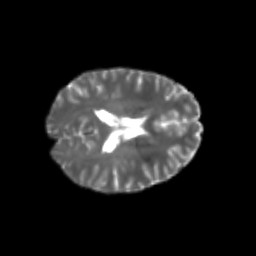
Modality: T2w
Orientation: axial
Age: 20
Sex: female
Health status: healthy
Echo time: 0.074 s